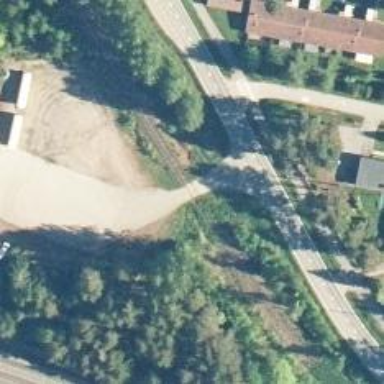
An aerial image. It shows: Uncontrolled level railway crossing with saltire crossing.